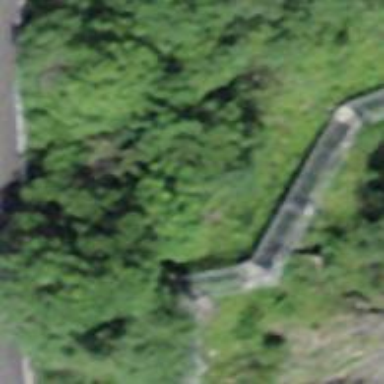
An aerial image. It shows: Metal steps along the road.